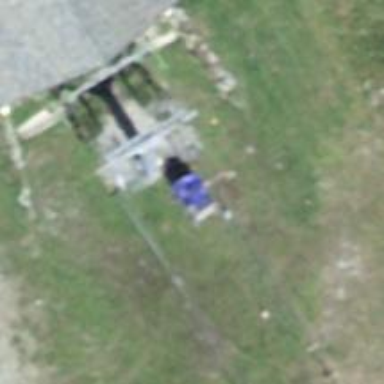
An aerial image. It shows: Pylon used for aerialway.